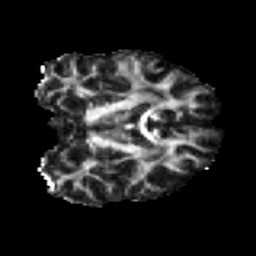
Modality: FA
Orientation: coronal
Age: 43
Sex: female
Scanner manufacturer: ge
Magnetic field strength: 3 T
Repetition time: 7.8 s
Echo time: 0.0606 s